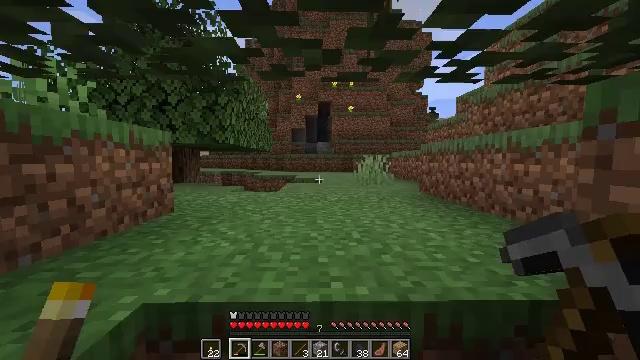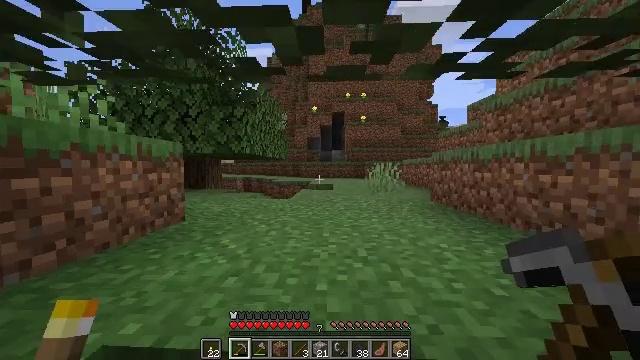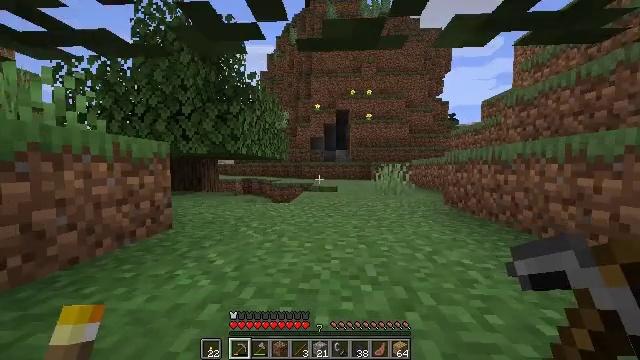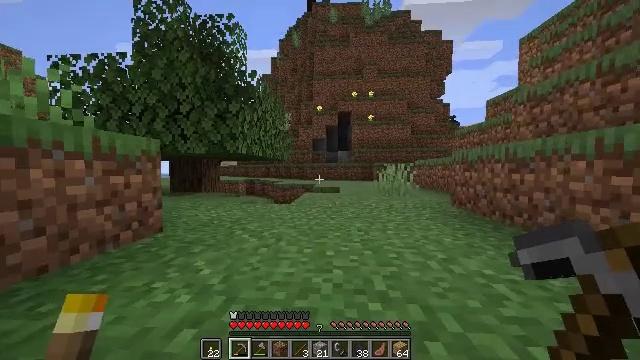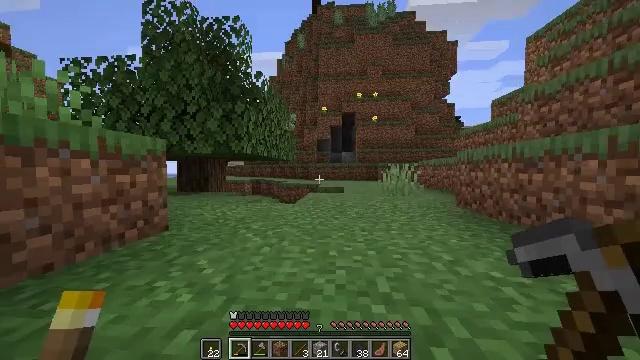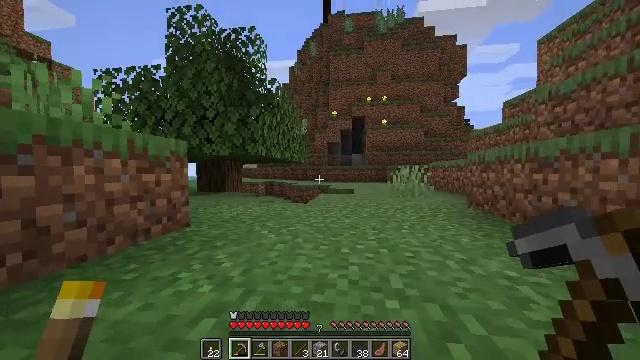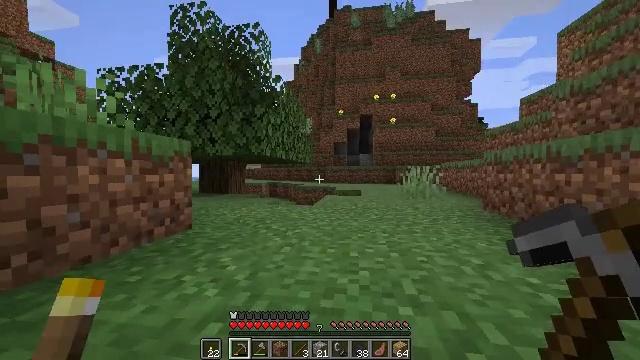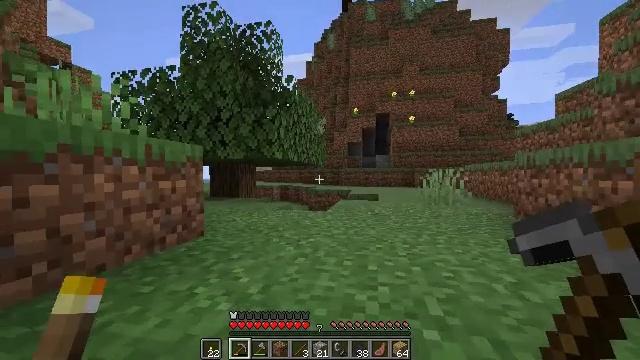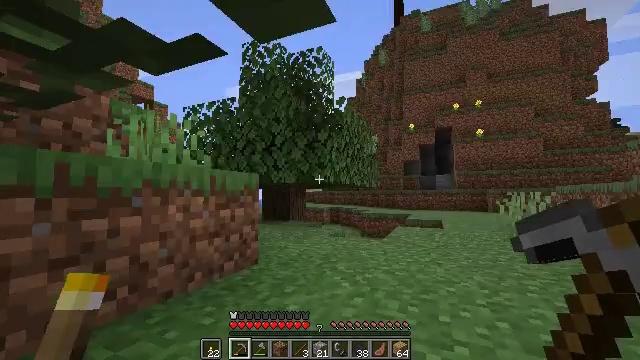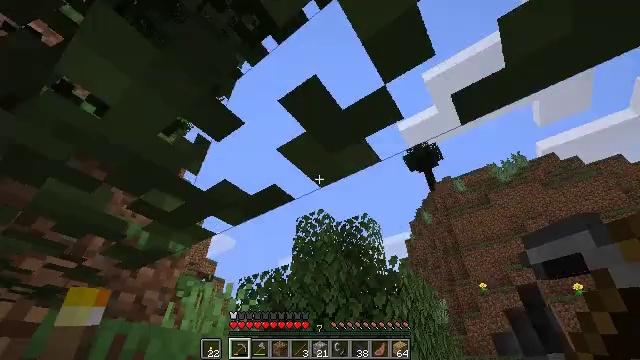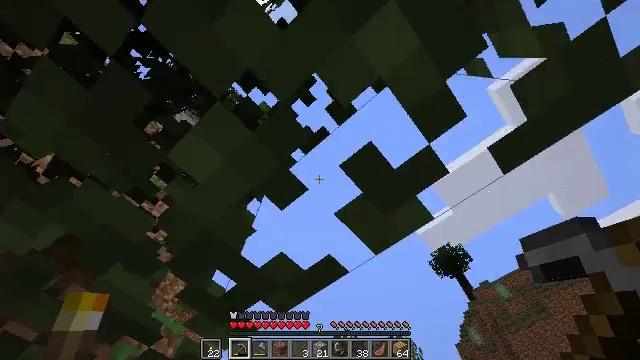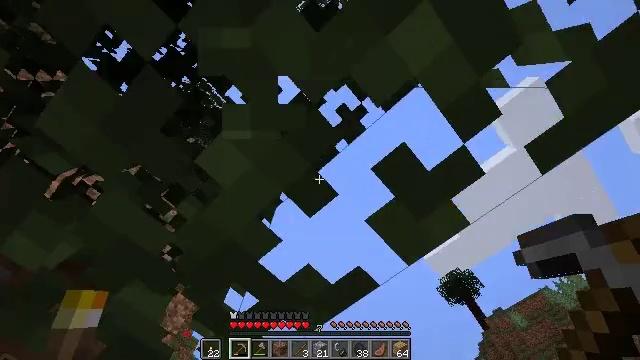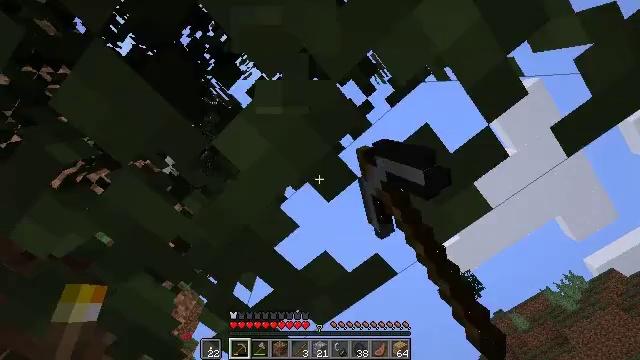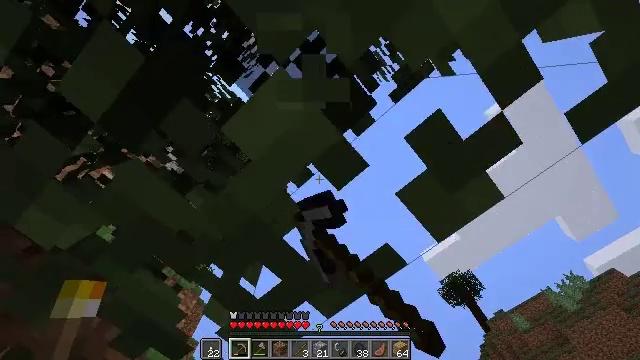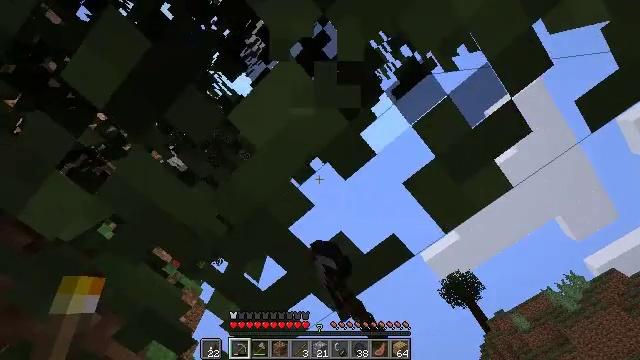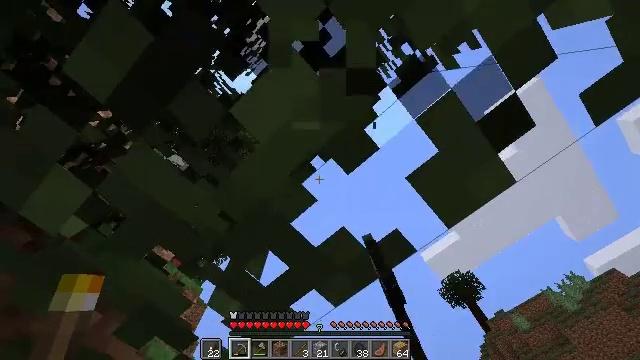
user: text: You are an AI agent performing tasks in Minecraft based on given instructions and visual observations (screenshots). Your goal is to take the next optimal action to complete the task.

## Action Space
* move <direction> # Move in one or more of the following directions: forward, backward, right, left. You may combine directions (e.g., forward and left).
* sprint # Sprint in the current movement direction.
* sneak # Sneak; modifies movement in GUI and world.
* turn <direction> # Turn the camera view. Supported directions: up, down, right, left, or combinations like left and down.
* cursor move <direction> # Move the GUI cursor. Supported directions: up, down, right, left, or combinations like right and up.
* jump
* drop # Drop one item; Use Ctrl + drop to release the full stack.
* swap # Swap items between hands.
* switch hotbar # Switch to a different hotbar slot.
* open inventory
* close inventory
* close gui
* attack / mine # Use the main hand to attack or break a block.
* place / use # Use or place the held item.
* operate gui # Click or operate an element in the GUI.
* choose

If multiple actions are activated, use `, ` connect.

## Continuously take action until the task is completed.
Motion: motion action
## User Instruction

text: Harvest birch leaves for decorations.
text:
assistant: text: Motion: move forward, sprint, turn left and up
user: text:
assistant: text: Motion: move forward, sprint
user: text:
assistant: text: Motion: move forward, sprint
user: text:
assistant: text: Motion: move forward, sprint, turn left
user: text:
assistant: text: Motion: move forward, sprint, turn left
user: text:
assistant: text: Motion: move forward, sprint, turn left
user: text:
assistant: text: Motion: move forward, sprint, turn left, jump
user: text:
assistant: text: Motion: move forward, sprint, turn left and up, jump
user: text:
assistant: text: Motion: move forward, sprint, turn left and up, jump
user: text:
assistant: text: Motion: move forward, sprint, turn left and up
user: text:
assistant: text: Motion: turn left and up, attack / mine
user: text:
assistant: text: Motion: attack / mine
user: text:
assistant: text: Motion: attack / mine
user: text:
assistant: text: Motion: attack / mine
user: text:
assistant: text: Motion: attack / mine
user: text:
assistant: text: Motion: attack / mine
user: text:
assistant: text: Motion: turn right, attack / mine
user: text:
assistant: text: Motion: turn right and down, attack / mine
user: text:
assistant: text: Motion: turn right, attack / mine
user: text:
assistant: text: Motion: move forward, turn right, attack / mine
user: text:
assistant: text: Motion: move forward, sprint, turn right, attack / mine
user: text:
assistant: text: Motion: sprint